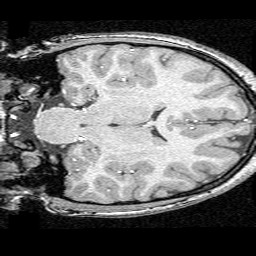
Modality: T1w
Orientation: coronal
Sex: female
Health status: ill
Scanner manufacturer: ge
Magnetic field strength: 1.5 T
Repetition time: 21 s
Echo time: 0.008 s